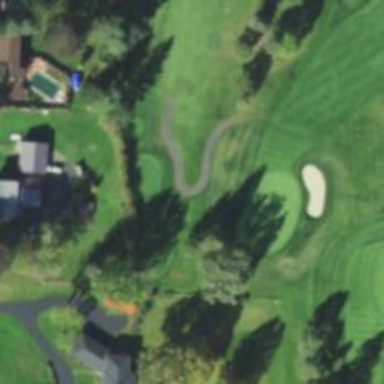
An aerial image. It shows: Service road designated as golf cart path.